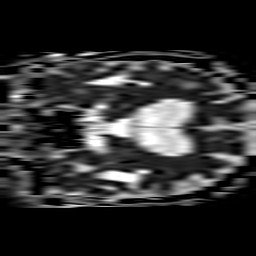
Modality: ADC
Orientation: coronal
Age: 87
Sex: male
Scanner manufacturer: philips
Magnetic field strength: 3 T
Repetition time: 3.084 s
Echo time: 0.076 s